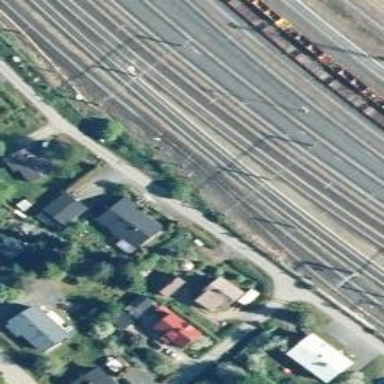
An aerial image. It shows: Railway track with continuous electrified contact lines.